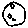
Label: moon